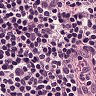
Metastatic tissue present: no